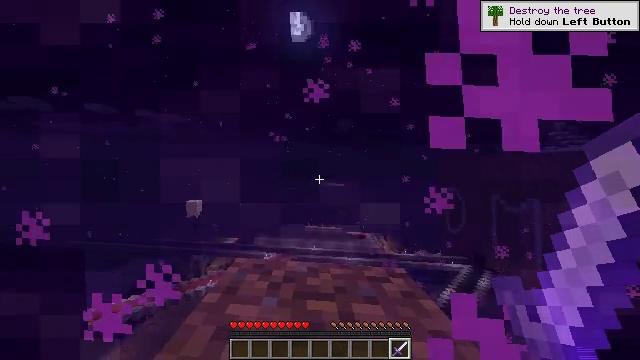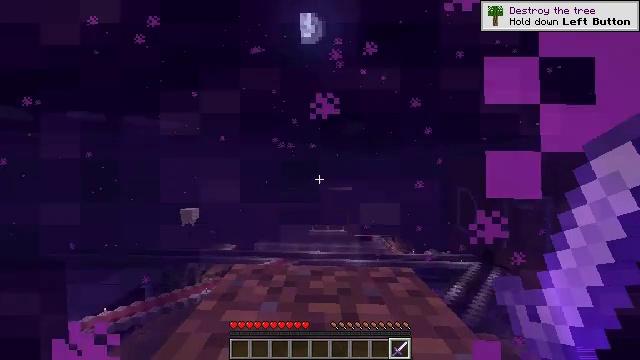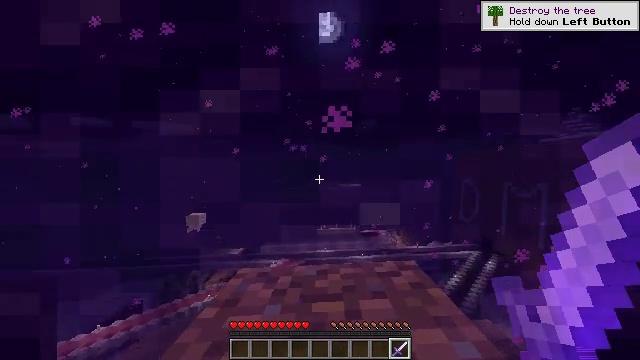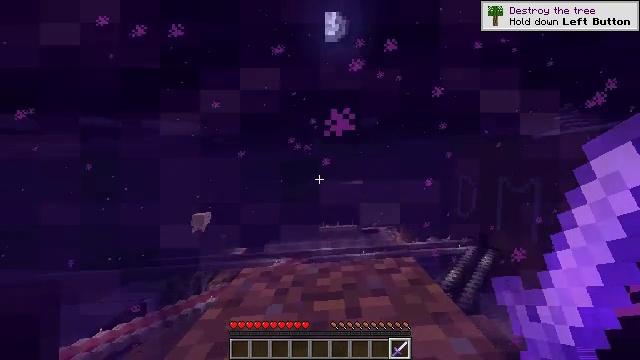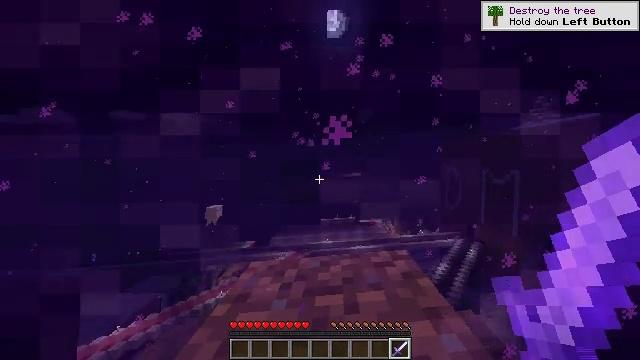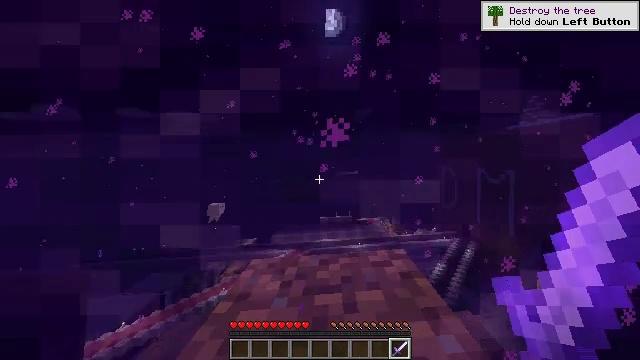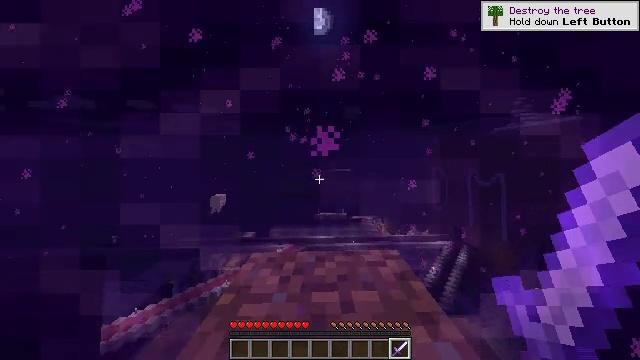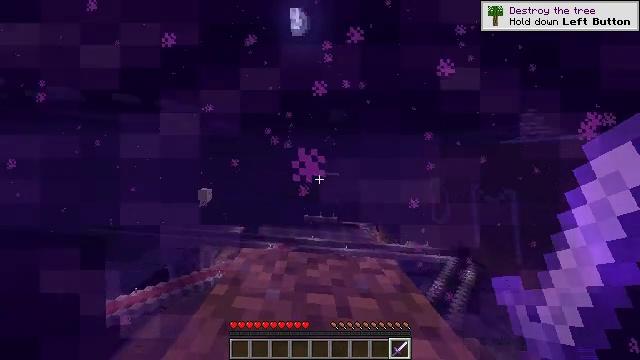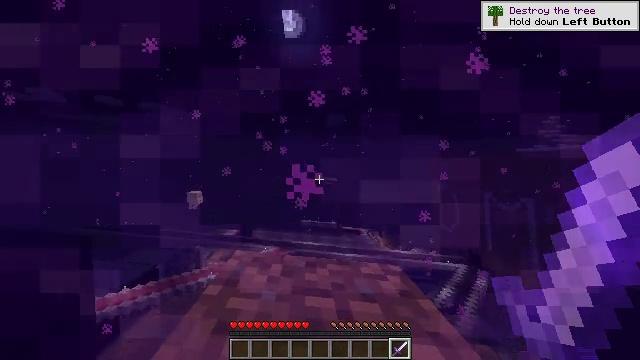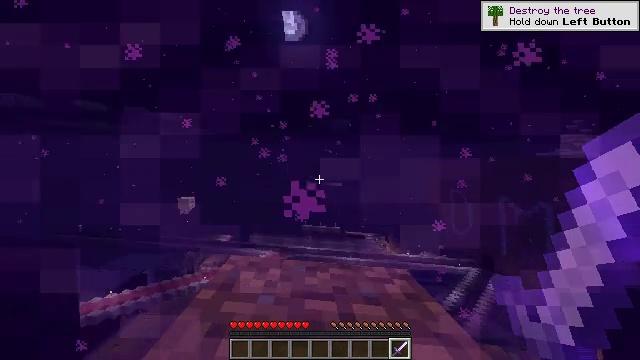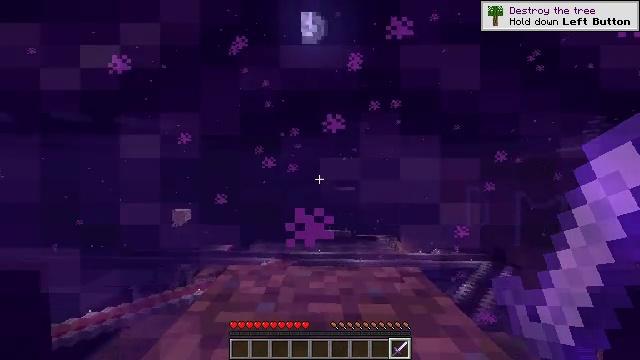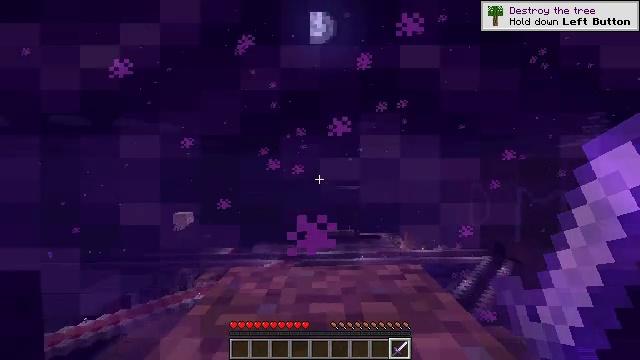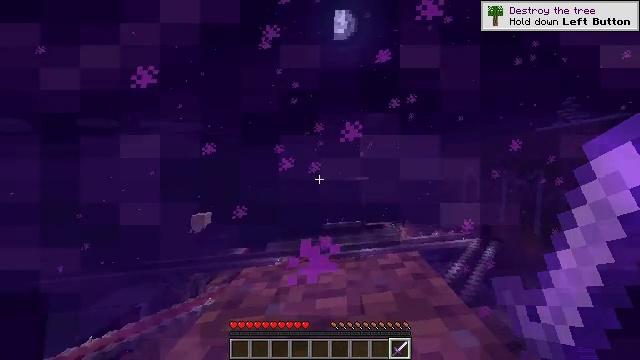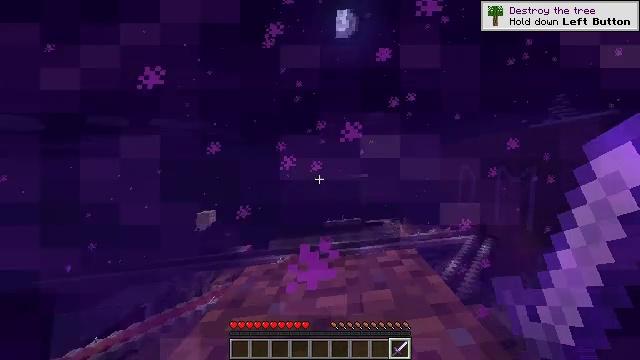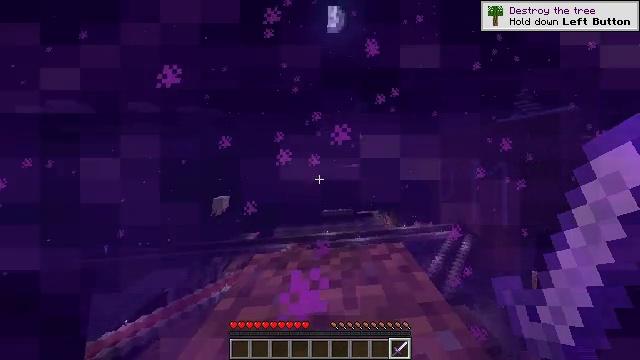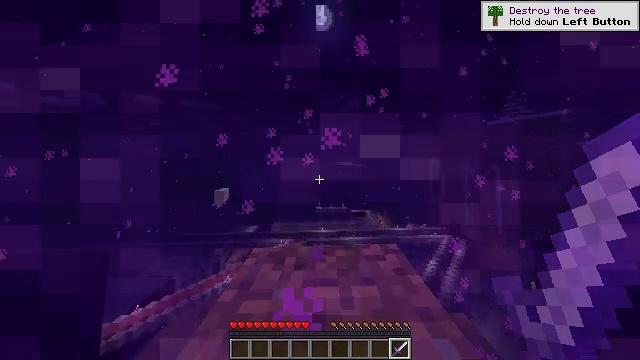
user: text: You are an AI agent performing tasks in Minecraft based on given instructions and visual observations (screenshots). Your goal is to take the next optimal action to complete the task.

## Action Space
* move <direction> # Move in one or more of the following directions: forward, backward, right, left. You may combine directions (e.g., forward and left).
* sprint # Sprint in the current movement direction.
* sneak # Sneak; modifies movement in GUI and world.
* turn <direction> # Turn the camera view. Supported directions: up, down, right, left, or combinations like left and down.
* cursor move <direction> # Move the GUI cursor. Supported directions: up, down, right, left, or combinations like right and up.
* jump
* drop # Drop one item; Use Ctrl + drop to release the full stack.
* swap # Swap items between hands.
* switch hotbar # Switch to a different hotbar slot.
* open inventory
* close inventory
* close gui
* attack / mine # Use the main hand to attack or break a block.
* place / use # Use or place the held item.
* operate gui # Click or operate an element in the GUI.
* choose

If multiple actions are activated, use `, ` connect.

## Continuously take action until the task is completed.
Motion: motion action
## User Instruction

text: Fight the piglin.
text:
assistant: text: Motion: no_op
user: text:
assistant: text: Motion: no_op
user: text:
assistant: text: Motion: no_op
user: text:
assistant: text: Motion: no_op
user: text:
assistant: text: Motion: no_op
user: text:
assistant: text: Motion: no_op
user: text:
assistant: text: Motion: no_op
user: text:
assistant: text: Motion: no_op
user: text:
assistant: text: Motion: no_op
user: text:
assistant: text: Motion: no_op
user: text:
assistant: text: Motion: no_op
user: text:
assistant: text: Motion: no_op
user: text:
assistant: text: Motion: no_op
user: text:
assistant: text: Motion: no_op
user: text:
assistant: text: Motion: no_op
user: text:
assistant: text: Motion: no_op
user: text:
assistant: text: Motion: no_op
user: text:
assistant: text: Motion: no_op
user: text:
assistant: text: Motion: no_op
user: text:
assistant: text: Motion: no_op
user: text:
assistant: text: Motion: no_op
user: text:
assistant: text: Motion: no_op
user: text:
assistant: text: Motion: no_op
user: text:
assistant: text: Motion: no_op
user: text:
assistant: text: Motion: no_op
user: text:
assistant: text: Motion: no_op
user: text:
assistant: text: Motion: no_op
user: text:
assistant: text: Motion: no_op
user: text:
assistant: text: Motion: no_op
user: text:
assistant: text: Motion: no_op